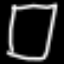
Label: square